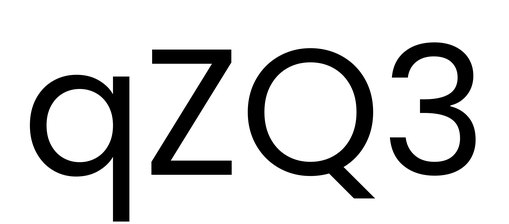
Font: Poppins-Regular